Interaction volume radius: 5 \u00c5
Interaction volume height: 40 \u00c5
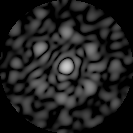
Disorder parameter: 0.7271